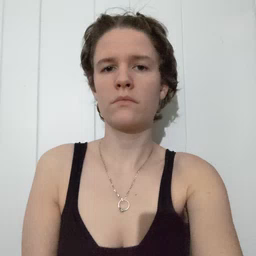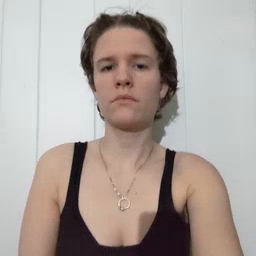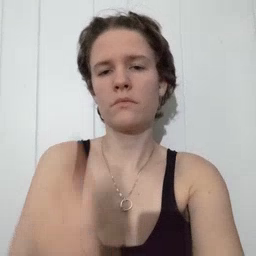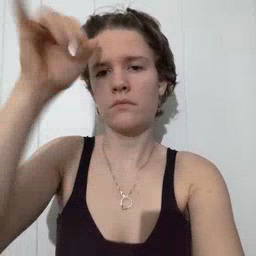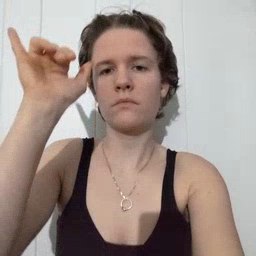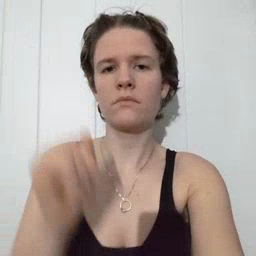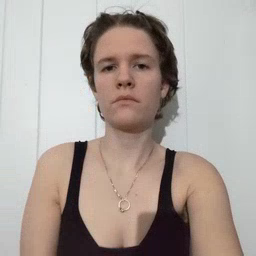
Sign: cow